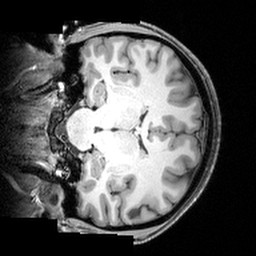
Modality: T1w
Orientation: coronal
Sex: female
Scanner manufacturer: siemens
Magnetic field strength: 3 T
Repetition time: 1.9 s
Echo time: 0.00397 s